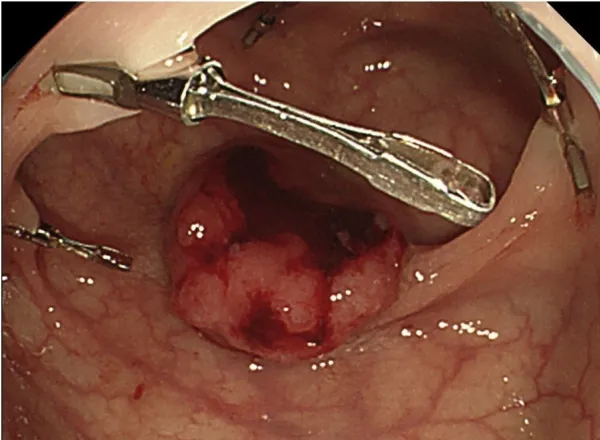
Fluorescent clips (ZEOCLIP FS: Zeon Medical Co. , Ltd. , Tokyo) placed endoscopically in 4 places every 90 degrees within the colonic lumen.
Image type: endoscopy (gi_endoscopy)